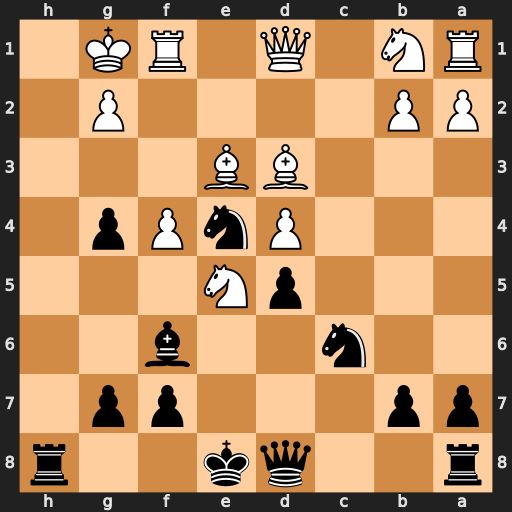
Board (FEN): r2qk2r/pp3pp1/2n2b2/3pN3/3PnPp1/3BB3/PP4P1/RN1Q1RK1
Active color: b
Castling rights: kq
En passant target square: -
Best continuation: Bxe5 Bxe4 dxe4 Qxg4 Bxd4